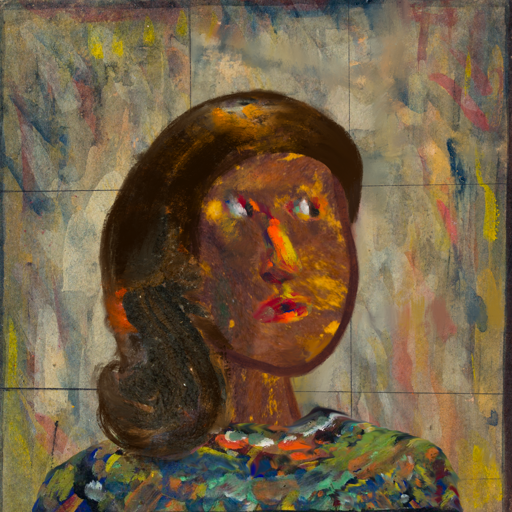
Background: GypsyMother, Head And Neck Side: Comrade, Face Side: An_Impression, Bust: An_Impression, Hair Side: Gypsy_Queen, Head Accessory: Blank, Second Necklace: Blank, Necklace: Blank, Baby: Blank